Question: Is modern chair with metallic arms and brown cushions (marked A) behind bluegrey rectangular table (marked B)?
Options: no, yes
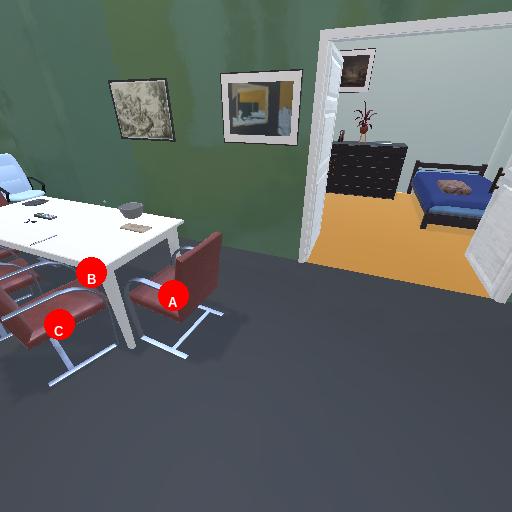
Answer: no